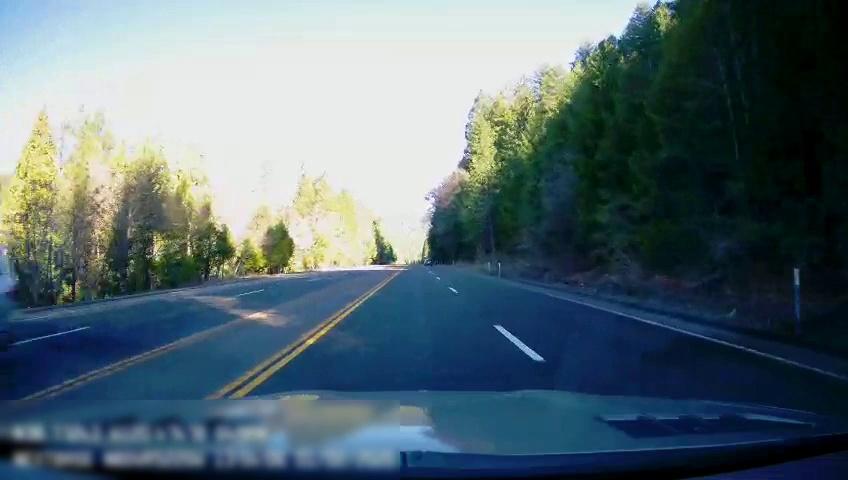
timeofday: Day
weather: Sunny
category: Drivable Space
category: Lanes | Opposite Lane
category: Lanes | Alternate Lane
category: Lanes | Current Lane
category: Lanes | Opposite Lane
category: Lanes | Current Lane
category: Lanes | Alternate Lane
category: Lanes | Opposite Lane